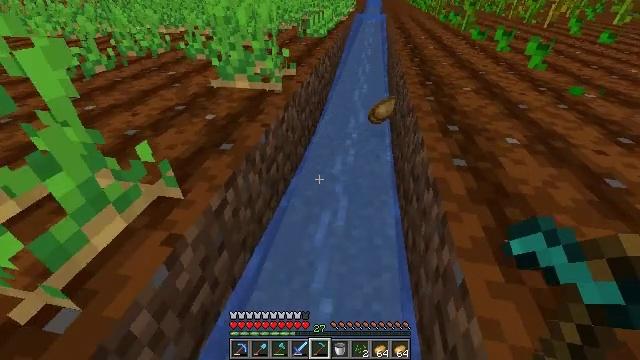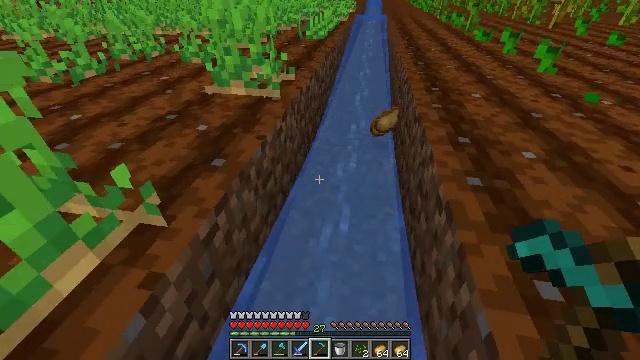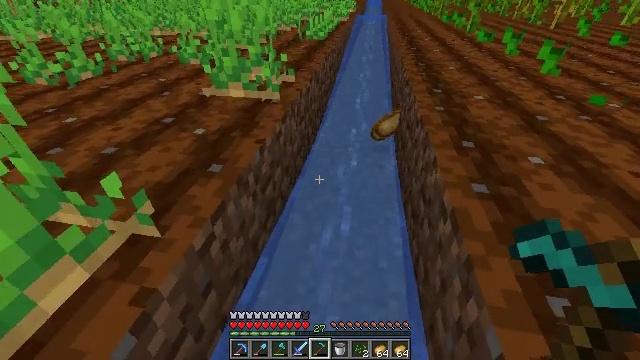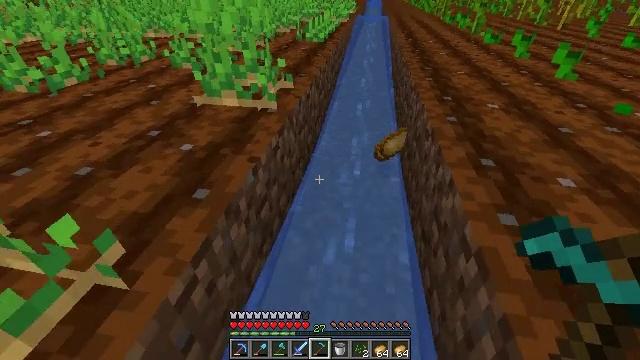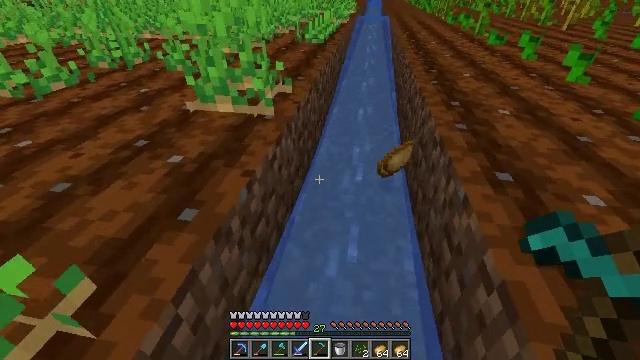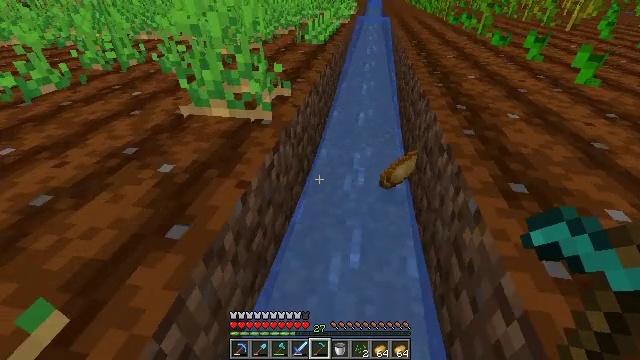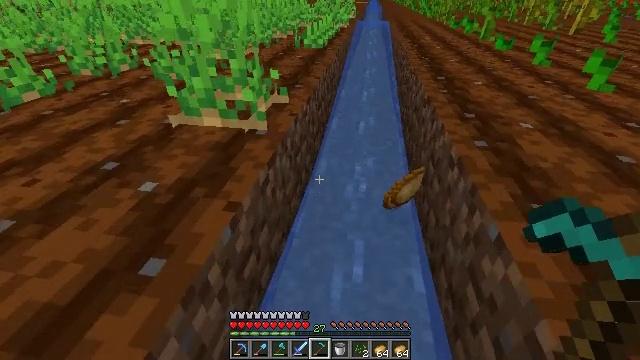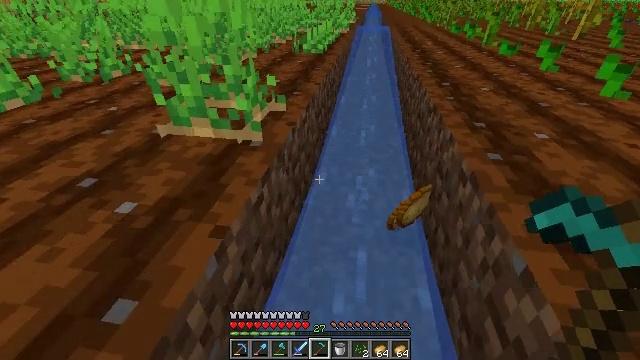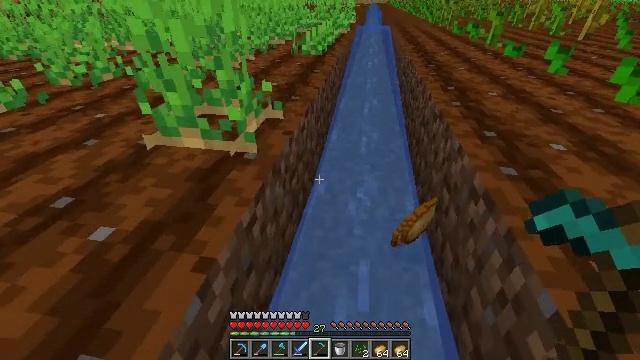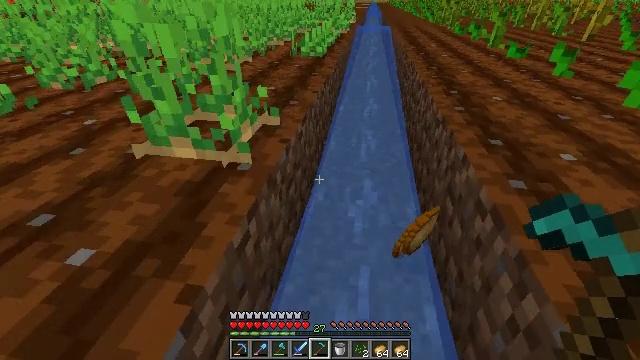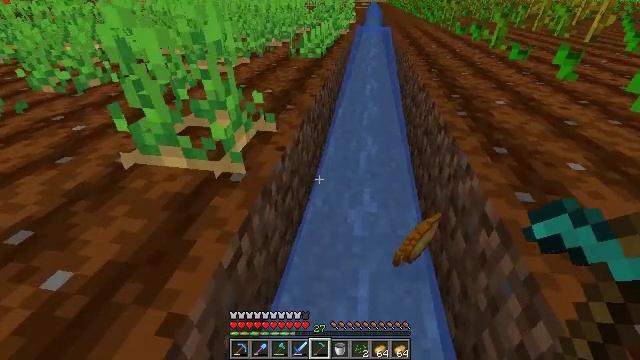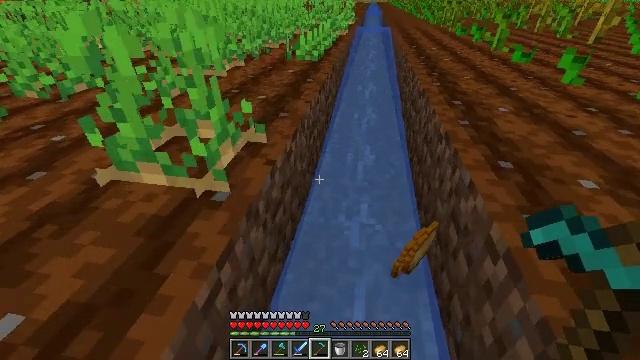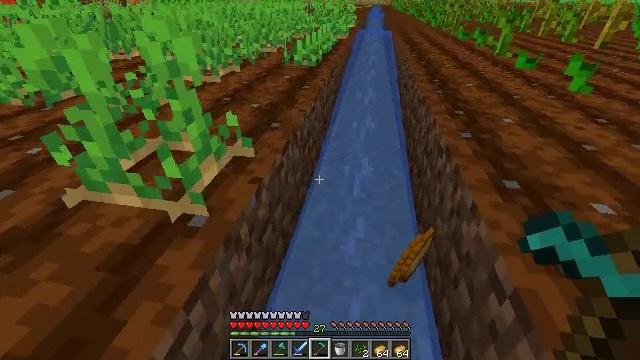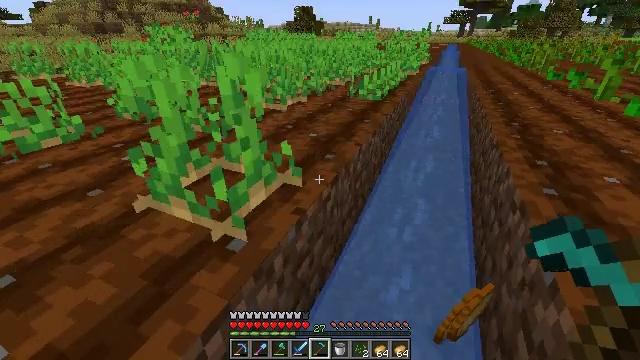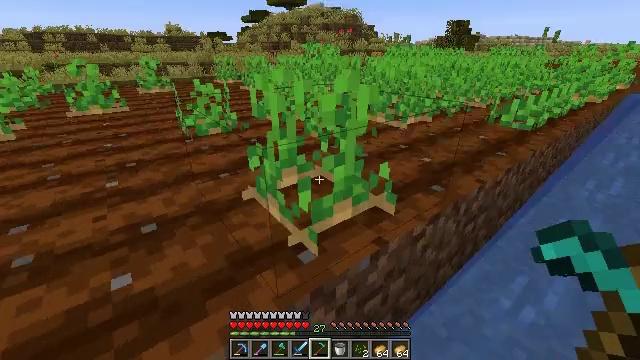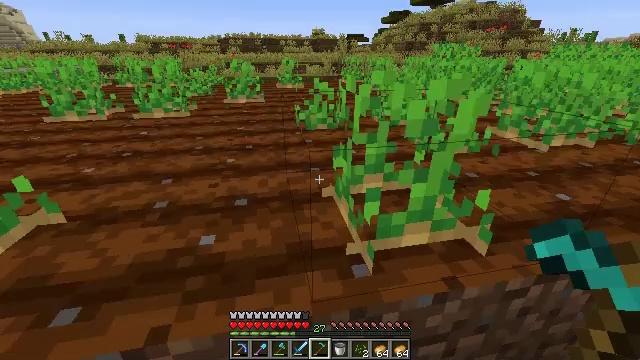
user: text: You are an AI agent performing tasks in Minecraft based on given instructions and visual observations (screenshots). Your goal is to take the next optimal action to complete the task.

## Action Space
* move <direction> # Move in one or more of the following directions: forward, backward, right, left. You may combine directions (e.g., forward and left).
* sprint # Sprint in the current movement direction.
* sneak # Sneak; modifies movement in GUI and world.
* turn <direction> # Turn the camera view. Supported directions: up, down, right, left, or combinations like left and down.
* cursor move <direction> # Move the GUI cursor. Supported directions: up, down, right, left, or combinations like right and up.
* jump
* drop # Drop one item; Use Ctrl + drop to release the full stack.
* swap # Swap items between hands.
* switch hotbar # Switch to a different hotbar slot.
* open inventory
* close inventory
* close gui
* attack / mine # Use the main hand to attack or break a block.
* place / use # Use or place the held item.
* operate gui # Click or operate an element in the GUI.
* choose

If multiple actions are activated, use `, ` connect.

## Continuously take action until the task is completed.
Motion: motion action
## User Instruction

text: Break the potato plant to gather potatoes.
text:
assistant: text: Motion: move forward
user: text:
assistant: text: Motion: move forward
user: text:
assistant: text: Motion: move forward
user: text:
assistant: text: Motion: move forward
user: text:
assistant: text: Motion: move forward
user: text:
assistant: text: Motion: move forward
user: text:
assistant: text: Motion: move forward
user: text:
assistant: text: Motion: move forward
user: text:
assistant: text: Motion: move forward and move right
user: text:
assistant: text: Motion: move forward and move right
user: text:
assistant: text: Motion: move forward and move right
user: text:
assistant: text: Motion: move forward and move right
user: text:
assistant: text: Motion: move forward and move right, turn left and up
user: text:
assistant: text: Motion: move forward and move right, turn left and up
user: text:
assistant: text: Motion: move forward and move right, turn left
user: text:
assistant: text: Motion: move forward, turn left and up
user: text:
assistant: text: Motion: turn left and up
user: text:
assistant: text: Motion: turn left and up
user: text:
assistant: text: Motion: no_op
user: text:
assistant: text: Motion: no_op
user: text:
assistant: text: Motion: no_op
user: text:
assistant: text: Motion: no_op
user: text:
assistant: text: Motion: turn right
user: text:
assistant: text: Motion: turn right
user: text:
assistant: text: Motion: move forward
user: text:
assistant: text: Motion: move forward
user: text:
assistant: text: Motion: move forward, turn left
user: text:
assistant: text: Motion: move forward, turn left
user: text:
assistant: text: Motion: move forward, turn left, jump
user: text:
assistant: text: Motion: move forward, turn left and down, jump